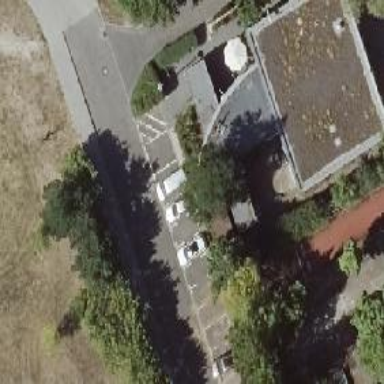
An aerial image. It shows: Street-side parking area with asphalt surface.